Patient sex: M
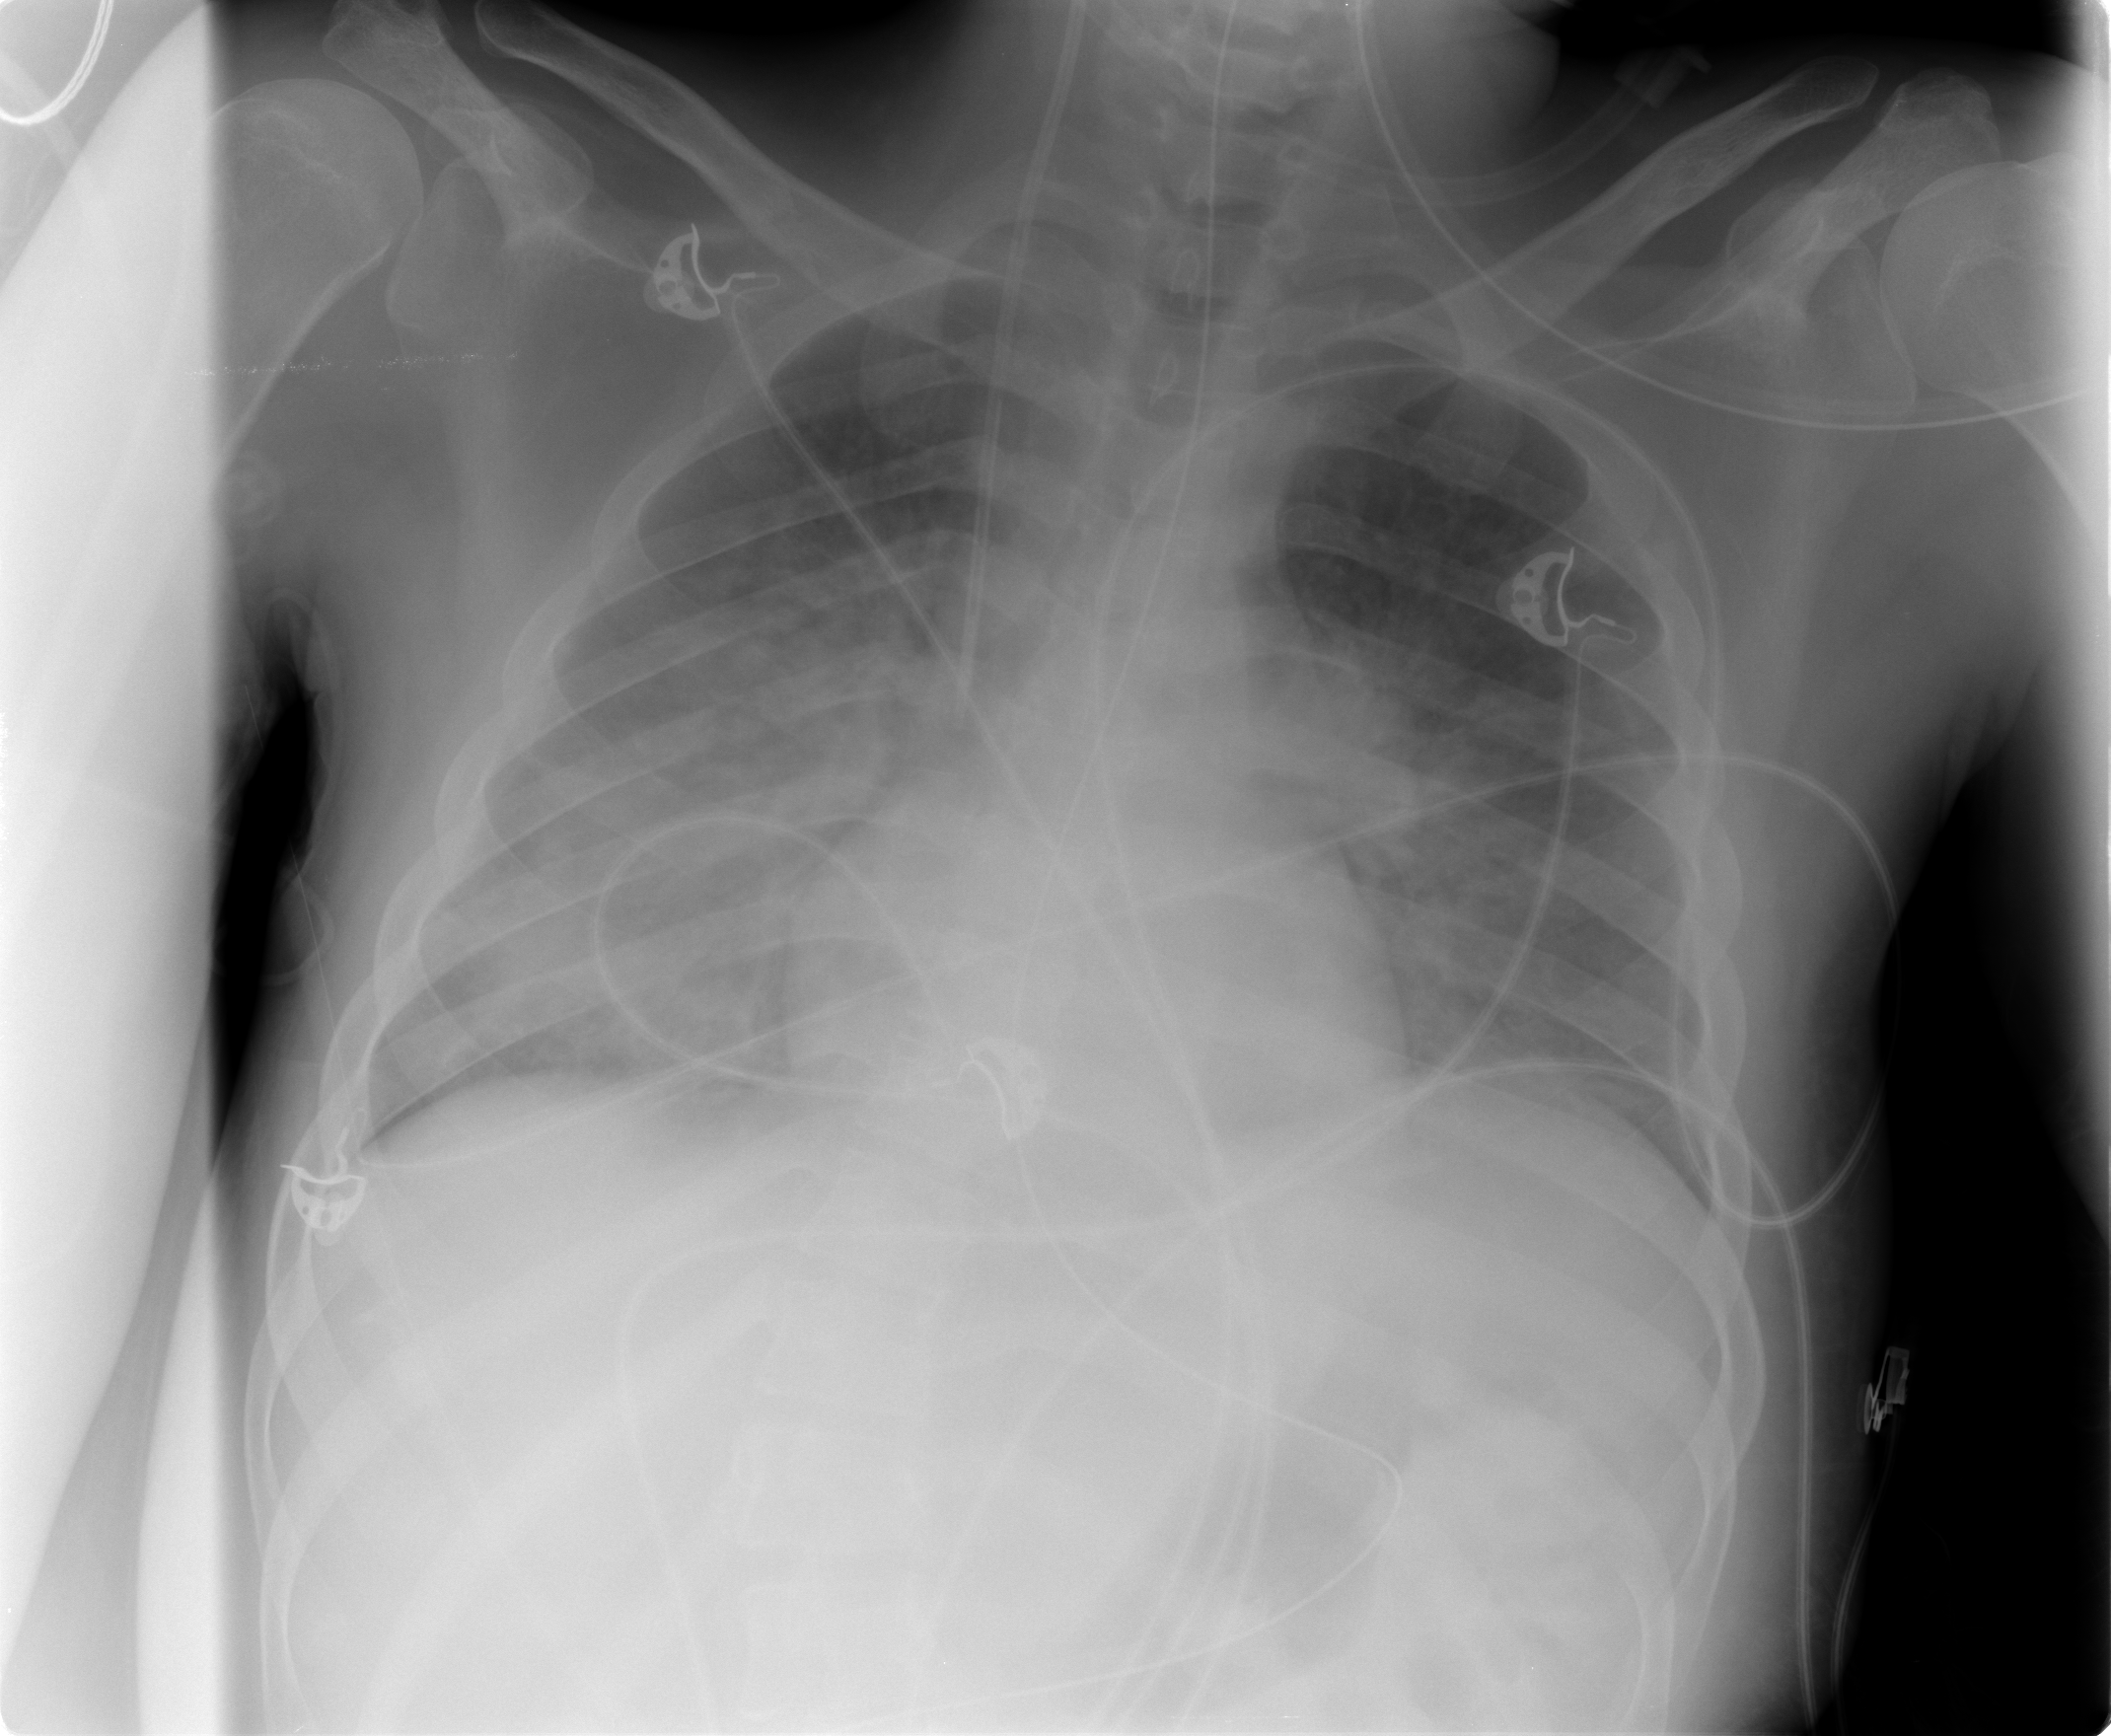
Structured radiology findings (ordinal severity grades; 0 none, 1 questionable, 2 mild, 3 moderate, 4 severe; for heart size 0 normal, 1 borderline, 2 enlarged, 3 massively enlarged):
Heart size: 0
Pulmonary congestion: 2
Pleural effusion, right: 0
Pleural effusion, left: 0
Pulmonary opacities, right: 2
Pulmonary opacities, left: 2
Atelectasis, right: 0
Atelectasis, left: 0